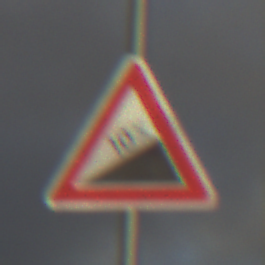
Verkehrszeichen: Steigung10
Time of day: SunriseSunset
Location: Outdoor (Nature)
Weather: PartlyCloudy
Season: NotSpecified
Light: Natural